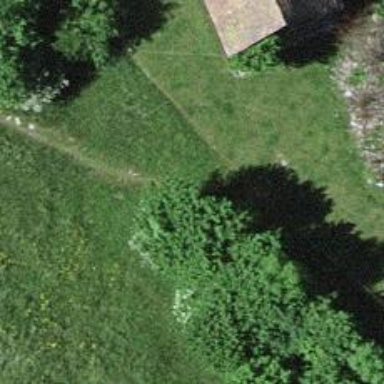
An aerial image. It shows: Path.